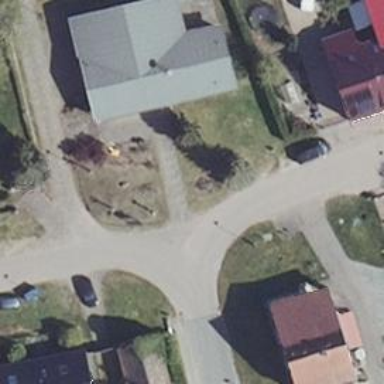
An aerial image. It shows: Residential road.